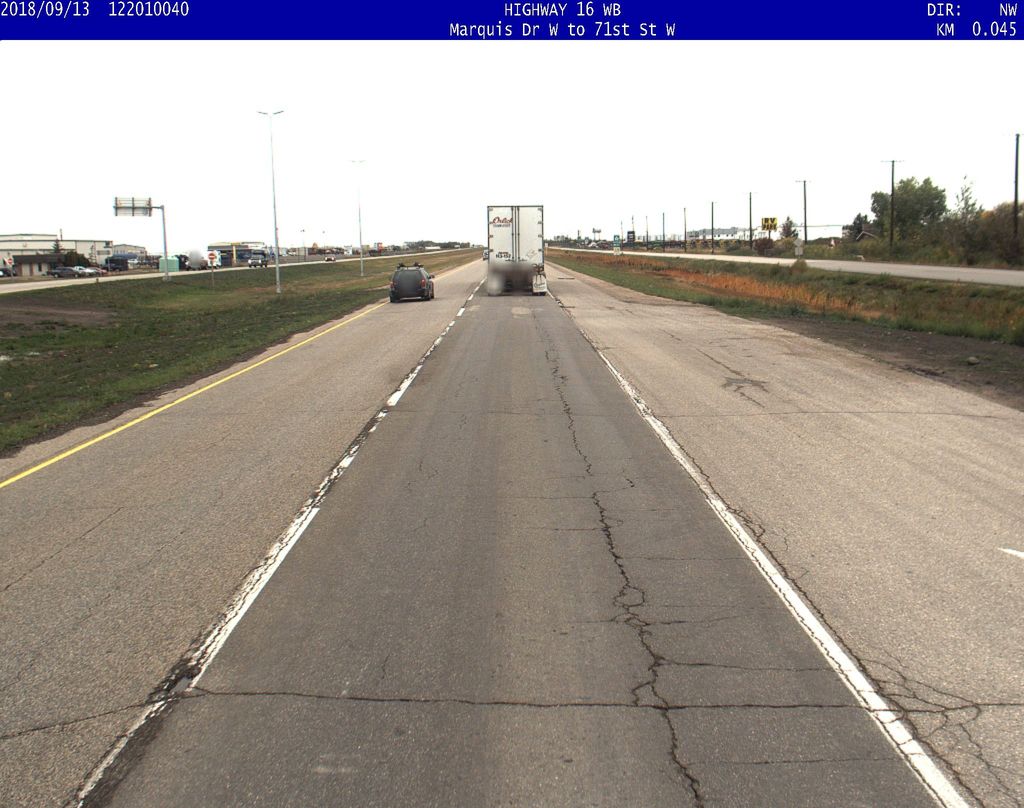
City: saskatoon